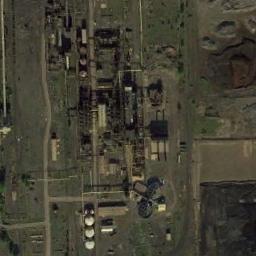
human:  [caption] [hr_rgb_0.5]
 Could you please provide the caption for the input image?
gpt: The industrial area with lots of industrial equipment and some workshops is surrounded by the lawn .

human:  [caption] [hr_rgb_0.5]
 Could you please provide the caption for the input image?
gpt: In an industrial area, There are workshops, Roads and some large-scale open-air machinery and equipment, Metal tanks, Pipelines, Etc , And green belts .

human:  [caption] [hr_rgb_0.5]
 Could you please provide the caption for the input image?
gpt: There is a road above the industrial area .

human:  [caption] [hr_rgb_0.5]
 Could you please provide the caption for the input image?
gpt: There are many houses of different shapes and sizes in the industrial zone .

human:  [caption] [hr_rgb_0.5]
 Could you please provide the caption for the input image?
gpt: There are some black buildings and green lawns on the industrial area .